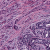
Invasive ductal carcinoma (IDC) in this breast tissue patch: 1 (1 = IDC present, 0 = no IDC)